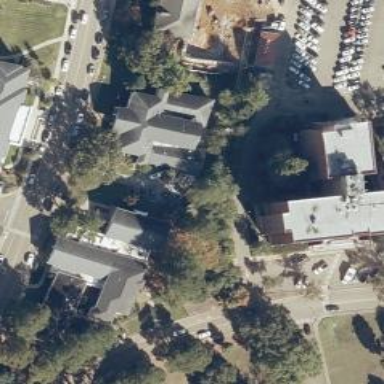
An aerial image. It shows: University building.